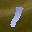
Label: 1